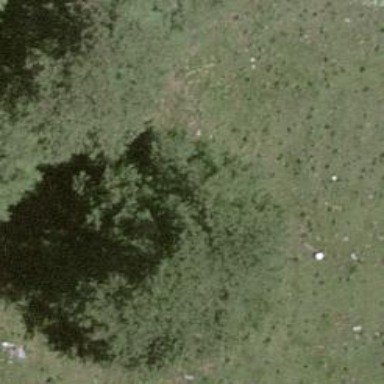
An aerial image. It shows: Beautiful tree in nature.